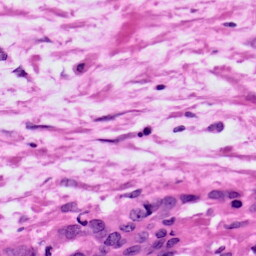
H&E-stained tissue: Ovarian